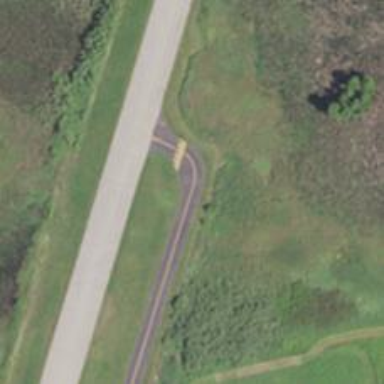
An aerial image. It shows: View of taxiway at the airport.